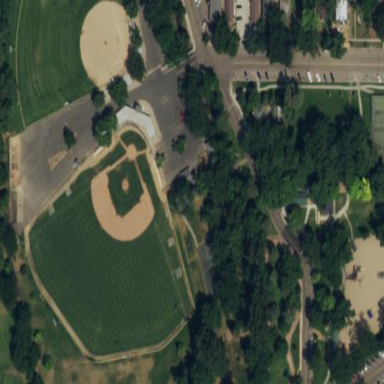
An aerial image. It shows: Grass baseball pitch for leisure and sport.